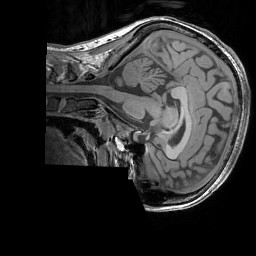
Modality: T1w
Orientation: sagittal
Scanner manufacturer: siemens
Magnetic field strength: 3 T
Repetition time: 1.83 s
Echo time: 0.00303 s